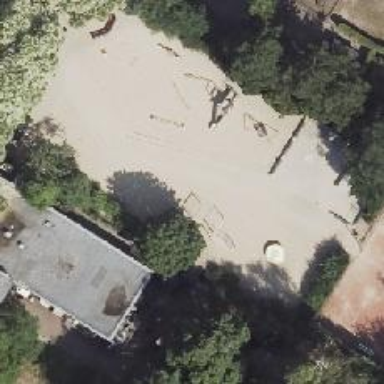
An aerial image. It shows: Playground featuring climbing frame.